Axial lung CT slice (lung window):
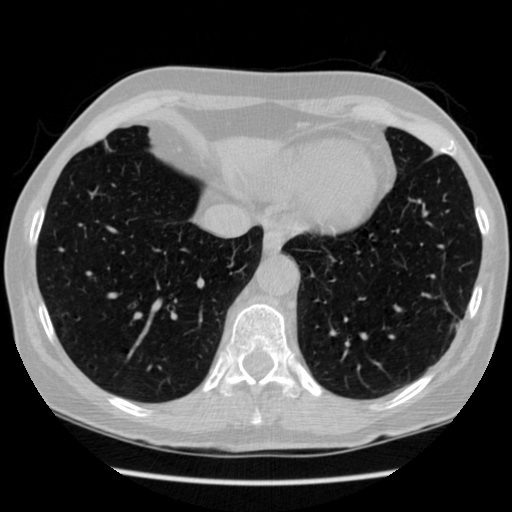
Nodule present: no